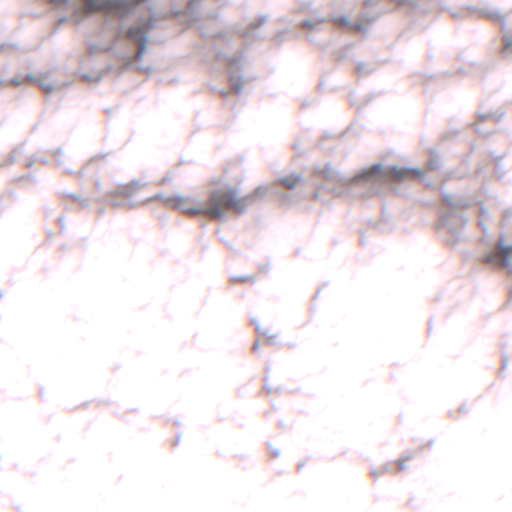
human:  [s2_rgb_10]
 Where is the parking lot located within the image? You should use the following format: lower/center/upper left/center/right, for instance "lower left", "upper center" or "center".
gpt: The parking lot is located in the center right of the image.
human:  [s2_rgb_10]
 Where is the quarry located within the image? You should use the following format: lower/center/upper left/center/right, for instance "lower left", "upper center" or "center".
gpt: There is no quarry in the image.